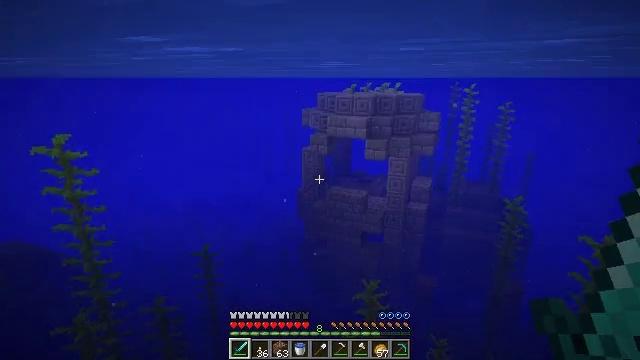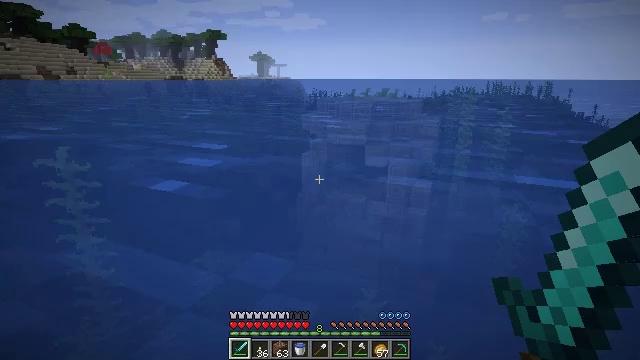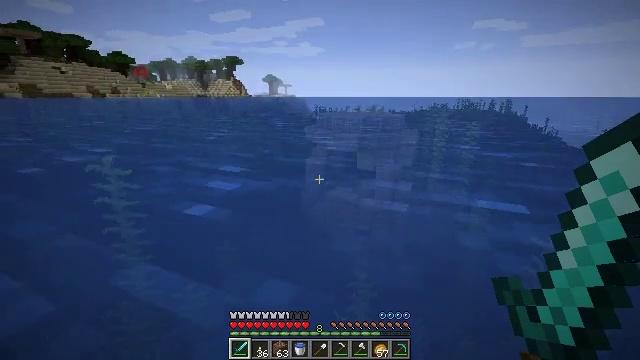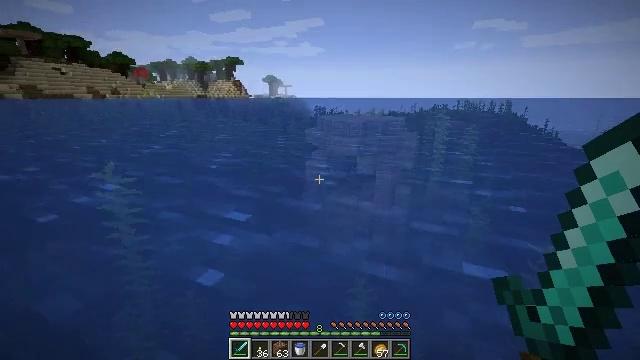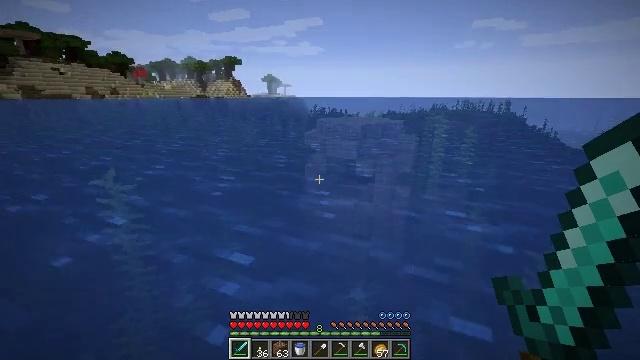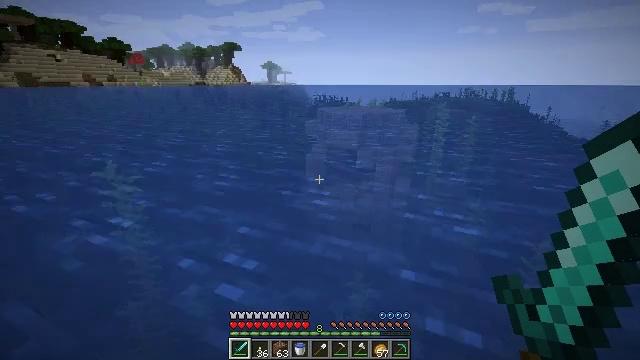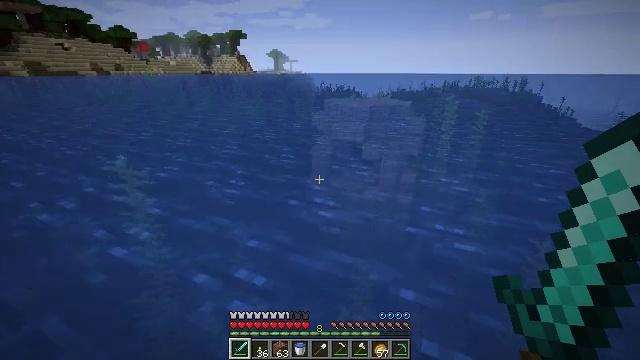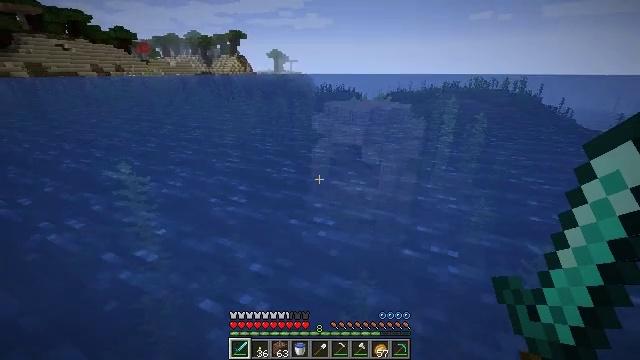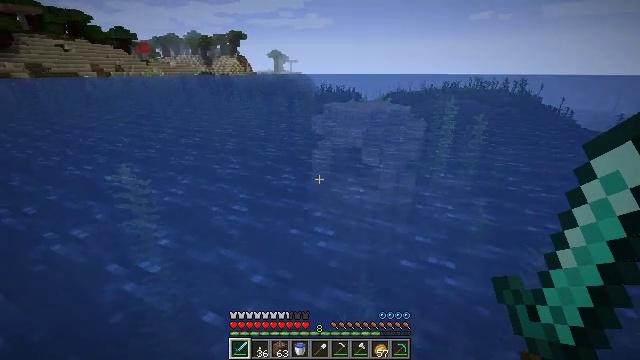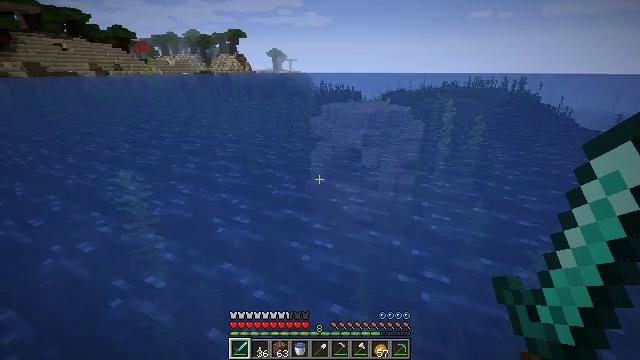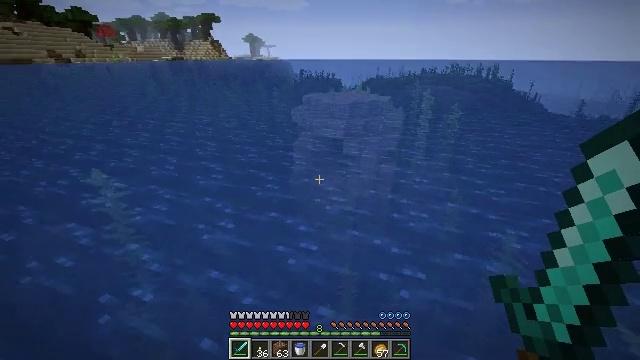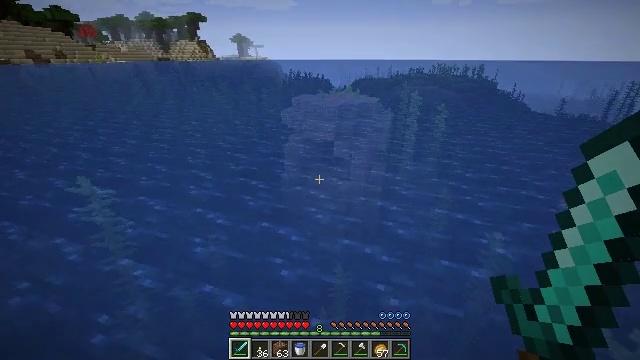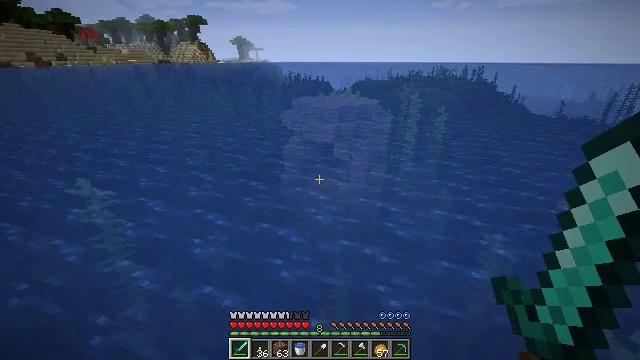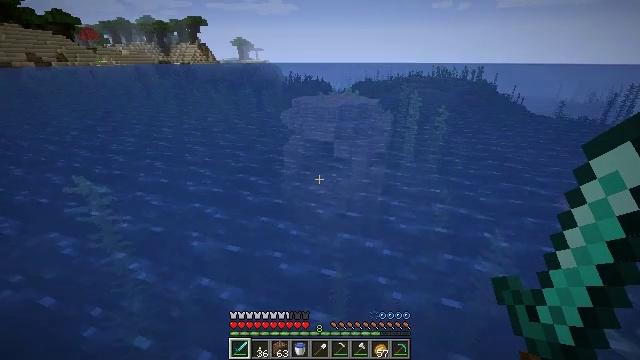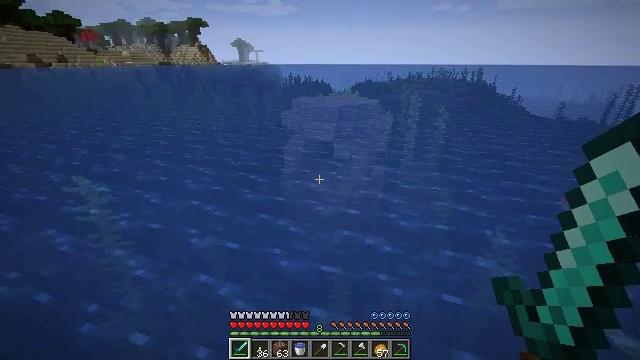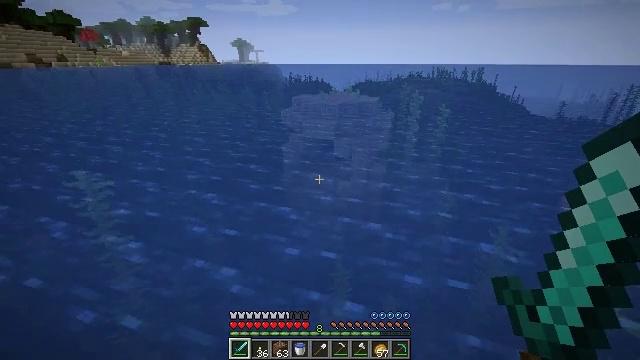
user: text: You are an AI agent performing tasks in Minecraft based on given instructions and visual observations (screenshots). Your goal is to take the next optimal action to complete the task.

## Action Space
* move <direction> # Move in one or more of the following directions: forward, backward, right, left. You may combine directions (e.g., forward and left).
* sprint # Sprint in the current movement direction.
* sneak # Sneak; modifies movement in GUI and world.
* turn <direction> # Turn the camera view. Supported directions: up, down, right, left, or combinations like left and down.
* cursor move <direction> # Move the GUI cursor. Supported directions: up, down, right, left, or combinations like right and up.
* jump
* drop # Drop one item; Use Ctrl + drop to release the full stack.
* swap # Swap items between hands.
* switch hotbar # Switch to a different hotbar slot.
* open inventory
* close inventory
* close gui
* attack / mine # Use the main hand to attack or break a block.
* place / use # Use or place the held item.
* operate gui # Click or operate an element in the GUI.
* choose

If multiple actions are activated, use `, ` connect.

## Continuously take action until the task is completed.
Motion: motion action
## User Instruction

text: Harvest the sea lantern from its structure.
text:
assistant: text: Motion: jump
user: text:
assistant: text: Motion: jump
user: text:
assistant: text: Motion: jump
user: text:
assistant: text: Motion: jump
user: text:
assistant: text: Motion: turn down, jump
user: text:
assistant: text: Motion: turn left and down, jump
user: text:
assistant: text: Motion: jump
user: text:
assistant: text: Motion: jump
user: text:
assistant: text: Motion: jump
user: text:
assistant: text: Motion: turn right and down, jump
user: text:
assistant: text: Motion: turn right, jump
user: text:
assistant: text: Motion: jump
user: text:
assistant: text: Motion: jump
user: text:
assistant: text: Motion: jump
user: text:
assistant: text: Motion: jump
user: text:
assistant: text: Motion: jump
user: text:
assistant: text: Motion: jump
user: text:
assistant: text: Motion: jump
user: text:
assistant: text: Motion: jump
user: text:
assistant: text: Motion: jump
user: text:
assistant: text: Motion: jump
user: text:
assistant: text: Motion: jump
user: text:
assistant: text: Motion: jump
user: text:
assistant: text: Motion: jump
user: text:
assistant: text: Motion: jump
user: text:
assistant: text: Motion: jump
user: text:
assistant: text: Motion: jump
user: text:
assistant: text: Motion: jump
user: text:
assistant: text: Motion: jump
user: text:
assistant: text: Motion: jump